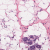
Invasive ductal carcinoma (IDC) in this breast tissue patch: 0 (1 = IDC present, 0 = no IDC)